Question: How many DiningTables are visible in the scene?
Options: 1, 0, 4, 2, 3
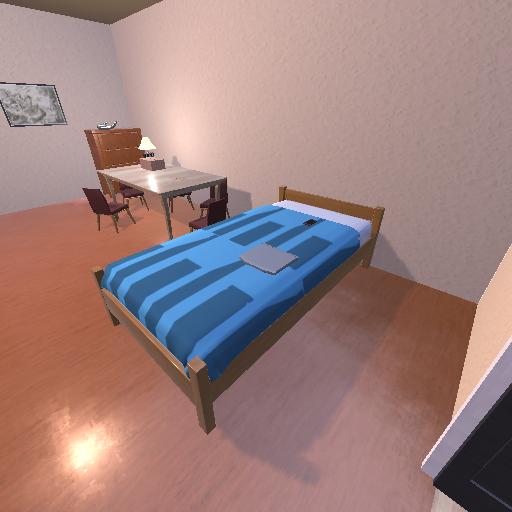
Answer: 1